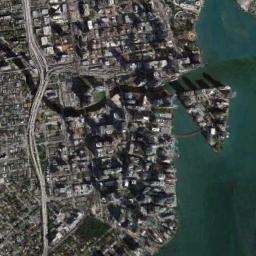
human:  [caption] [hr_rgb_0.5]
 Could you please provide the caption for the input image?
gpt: In a business district there are many densely arranged buildings, Several roads and many trees, And a river beside the building .

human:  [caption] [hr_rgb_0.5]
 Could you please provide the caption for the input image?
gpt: A dense commercial area with lots of buildings arranged neatly is next to the waters and some roads go through the commercial area .

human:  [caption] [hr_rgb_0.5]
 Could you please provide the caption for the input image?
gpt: The commercial area is next to the sea .

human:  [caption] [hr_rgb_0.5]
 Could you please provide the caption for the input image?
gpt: The style of the building is very strange .

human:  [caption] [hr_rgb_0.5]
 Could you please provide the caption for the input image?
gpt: A commercial area beside a river with many buildings arranged densely .